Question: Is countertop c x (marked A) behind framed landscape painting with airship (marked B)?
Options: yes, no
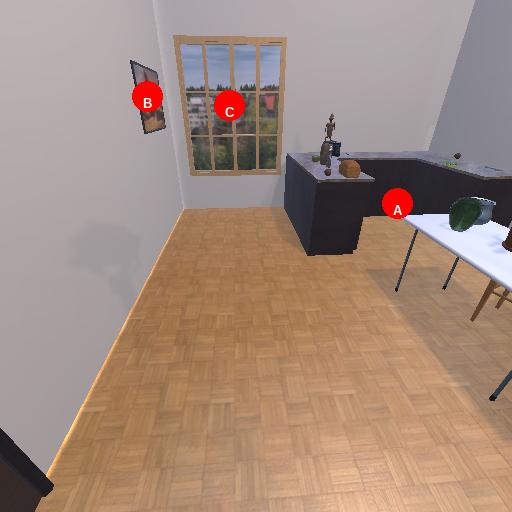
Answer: yes